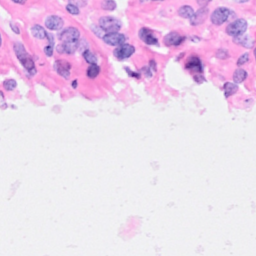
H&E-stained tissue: Breast